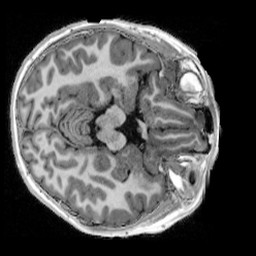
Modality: UNIT1_denoised
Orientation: axial
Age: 10
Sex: male
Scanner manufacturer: siemens
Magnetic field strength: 3 T
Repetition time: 4 s
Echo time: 0.00303 s